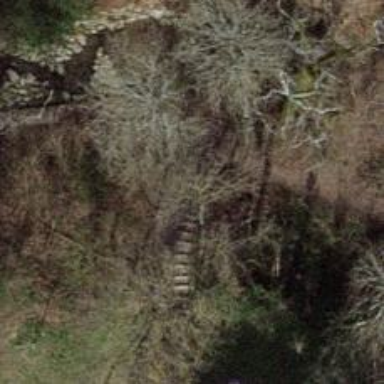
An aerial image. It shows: Set of steps on the road.